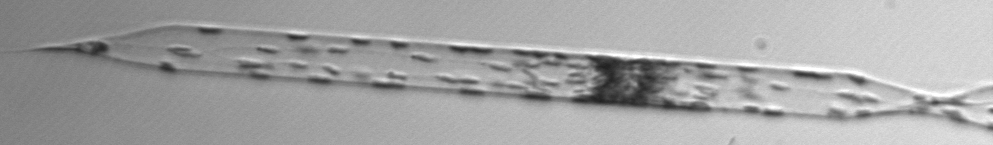
Label: Rhizosolenia